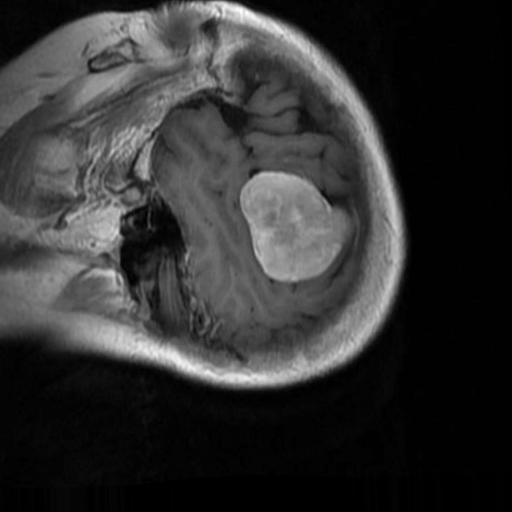
Label: brain_menin